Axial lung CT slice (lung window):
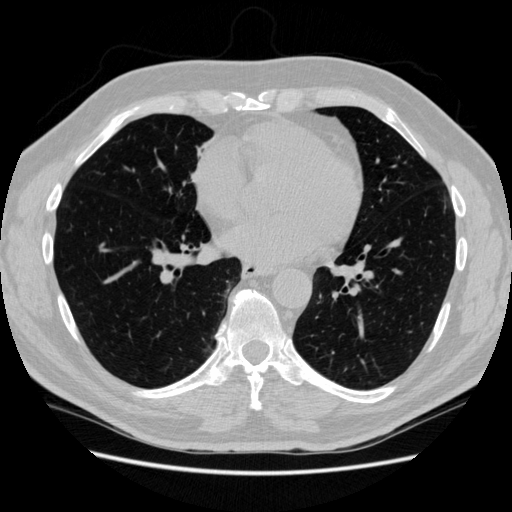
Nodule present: no